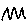
Label: zigzag